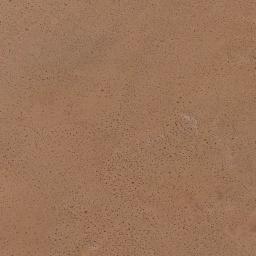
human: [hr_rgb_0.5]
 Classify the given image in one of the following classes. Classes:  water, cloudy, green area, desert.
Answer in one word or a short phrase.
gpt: desert